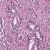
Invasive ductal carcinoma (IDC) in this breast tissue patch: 1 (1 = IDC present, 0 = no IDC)